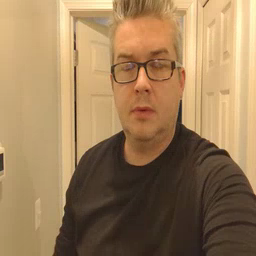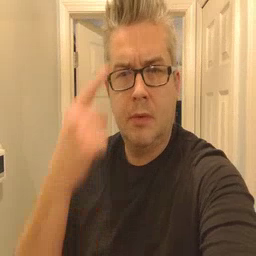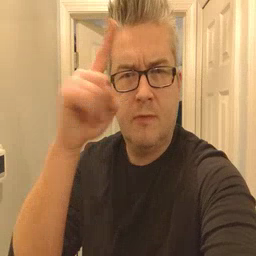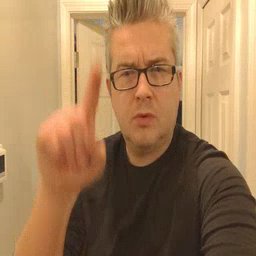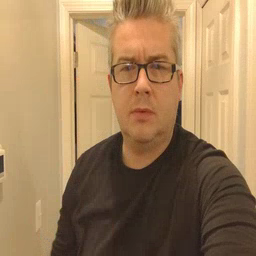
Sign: for